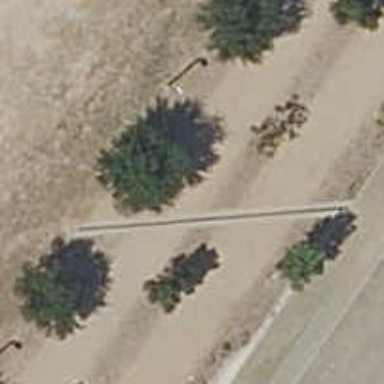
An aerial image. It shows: Row of trees in natural setting.